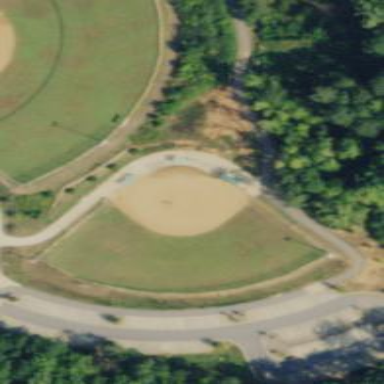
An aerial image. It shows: Baseball pitch for leisure land activities.